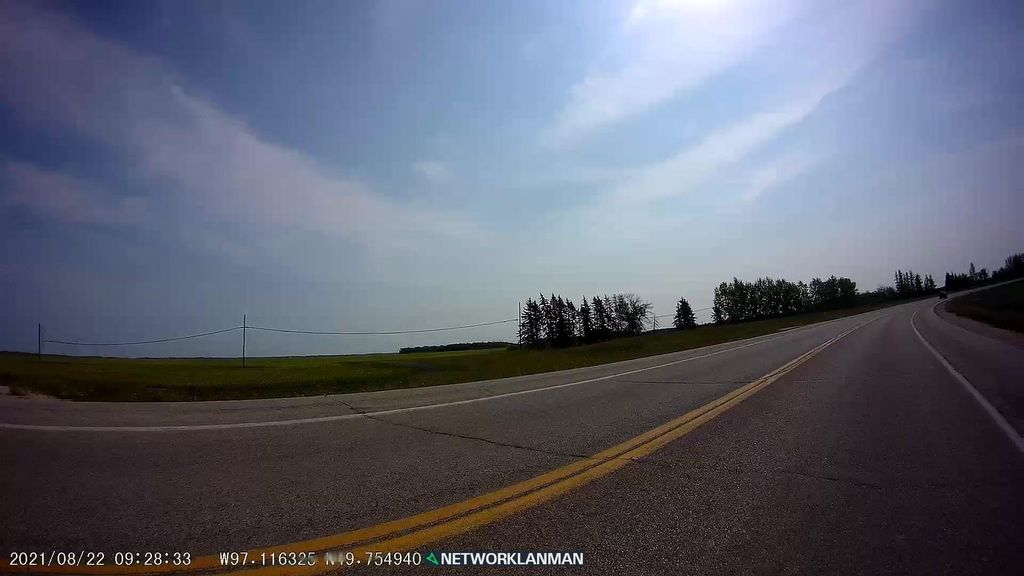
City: winnipeg